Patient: sex M, age 68
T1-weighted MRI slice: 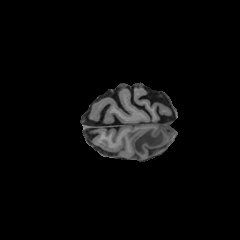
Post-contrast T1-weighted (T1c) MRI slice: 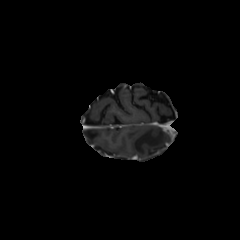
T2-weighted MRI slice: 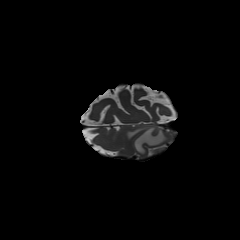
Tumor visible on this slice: yes
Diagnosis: Glioblastoma, IDH-wildtype
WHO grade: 4